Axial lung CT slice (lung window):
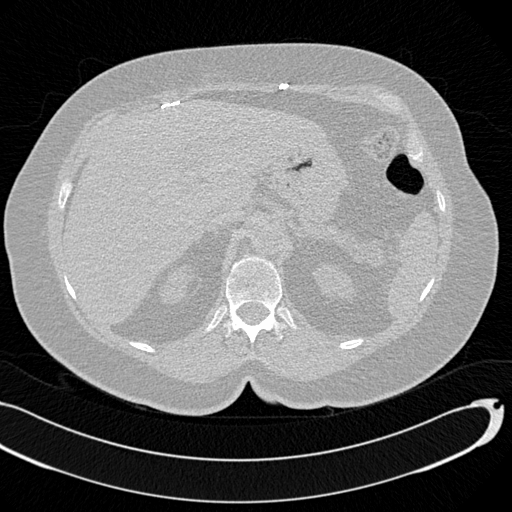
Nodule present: no